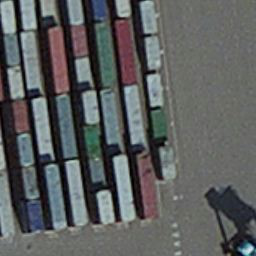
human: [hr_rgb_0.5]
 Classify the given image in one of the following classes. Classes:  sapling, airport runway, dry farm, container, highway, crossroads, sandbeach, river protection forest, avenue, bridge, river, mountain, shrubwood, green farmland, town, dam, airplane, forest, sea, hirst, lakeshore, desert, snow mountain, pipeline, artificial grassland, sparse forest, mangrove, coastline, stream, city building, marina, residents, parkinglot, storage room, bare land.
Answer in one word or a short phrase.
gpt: container